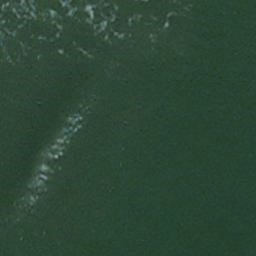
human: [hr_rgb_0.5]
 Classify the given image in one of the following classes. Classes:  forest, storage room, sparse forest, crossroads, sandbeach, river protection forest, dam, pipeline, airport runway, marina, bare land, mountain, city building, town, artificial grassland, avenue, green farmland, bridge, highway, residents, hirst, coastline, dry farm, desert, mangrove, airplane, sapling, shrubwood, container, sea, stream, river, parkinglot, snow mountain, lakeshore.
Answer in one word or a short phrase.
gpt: sea